Interaction volume radius: 10 \u00c5
Interaction volume height: 40 \u00c5
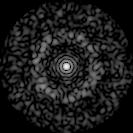
Disorder parameter: 0.8269